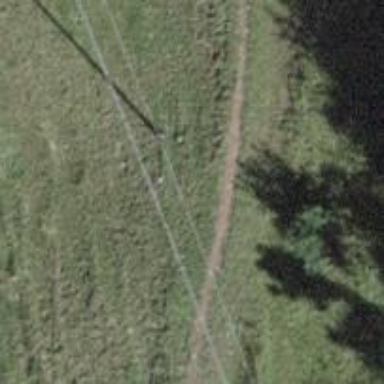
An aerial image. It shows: Power pole.